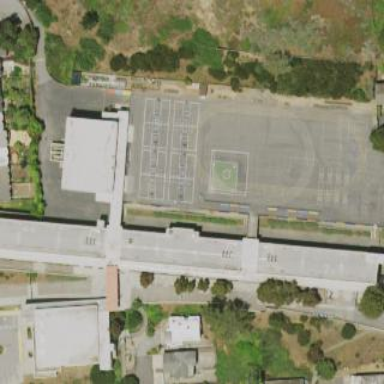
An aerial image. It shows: School.